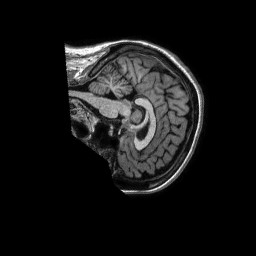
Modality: T1w
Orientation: sagittal
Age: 40
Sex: female
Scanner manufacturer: philips
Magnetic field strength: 1.5 T
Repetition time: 0.008303 s
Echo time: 0.003845 s